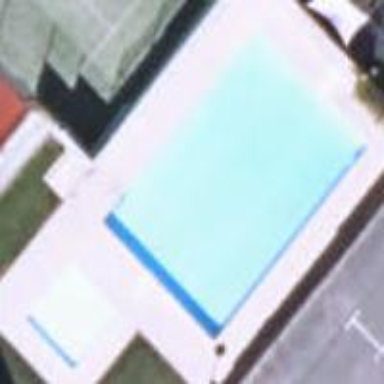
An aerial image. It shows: Swimming pool located in leisure land.